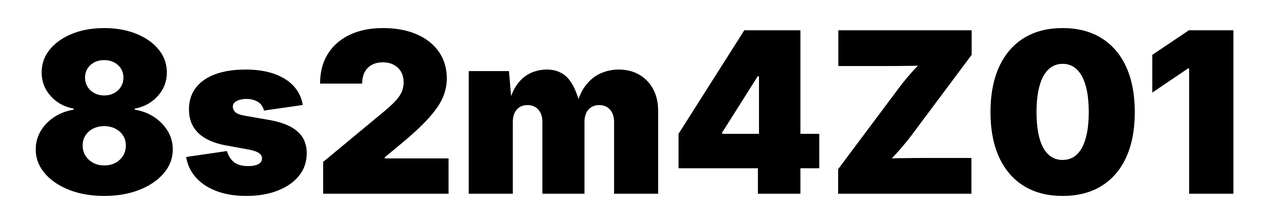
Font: Inter_Black